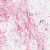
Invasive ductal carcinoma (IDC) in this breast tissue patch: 0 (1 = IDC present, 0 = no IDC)